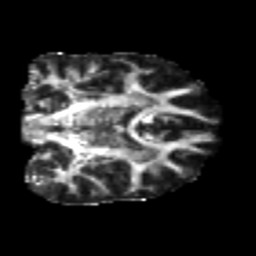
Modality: FA
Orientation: coronal
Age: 22
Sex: male
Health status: healthy
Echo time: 0.074 s